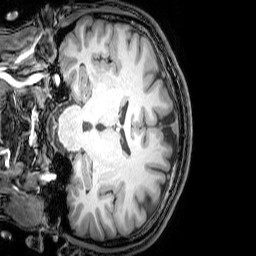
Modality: T1w
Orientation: coronal
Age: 23
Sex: male
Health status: healthy
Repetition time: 0.081 s
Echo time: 0.037 s